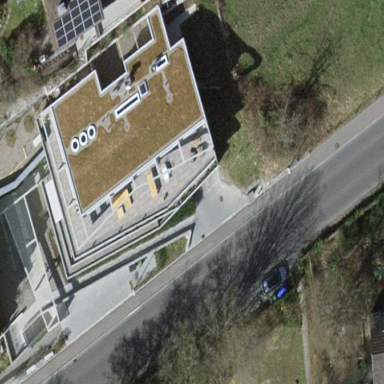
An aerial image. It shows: View of roof of building.